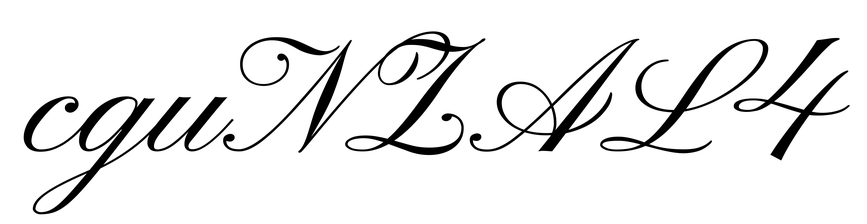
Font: PinyonScript-Regular